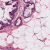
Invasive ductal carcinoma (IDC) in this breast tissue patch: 0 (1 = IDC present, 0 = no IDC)